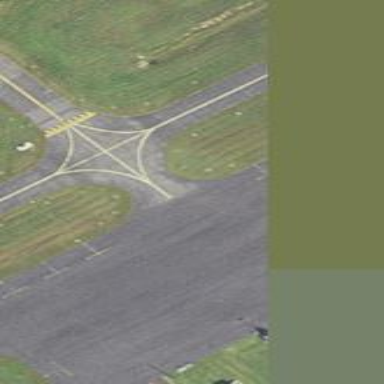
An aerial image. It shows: Apron at the airport.